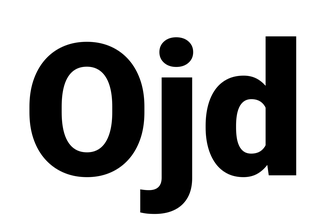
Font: Roboto_Black